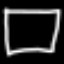
Label: square